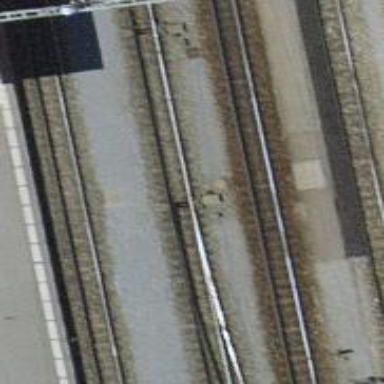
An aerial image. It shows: Railway switch.